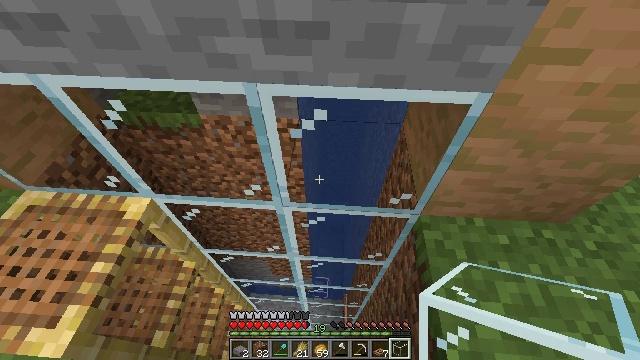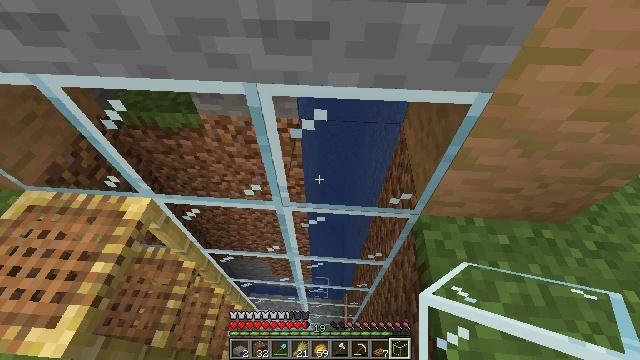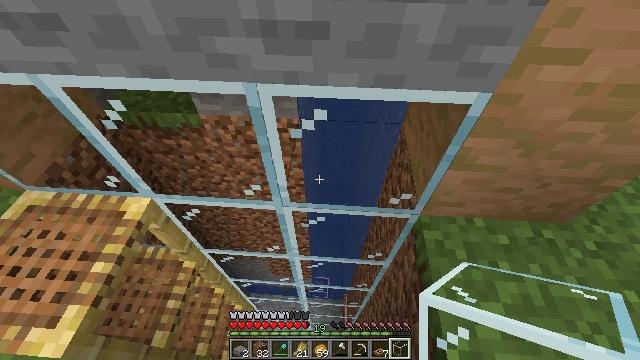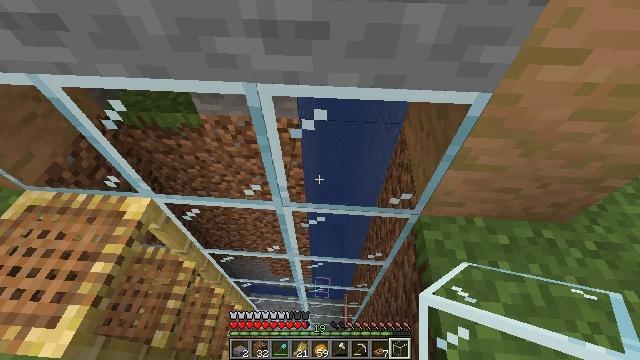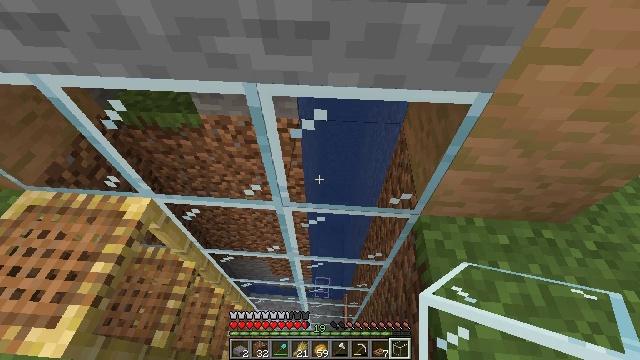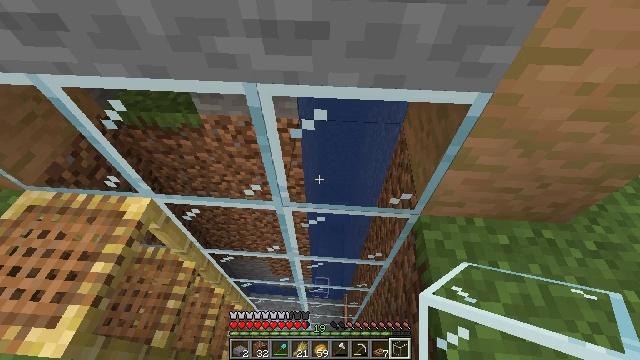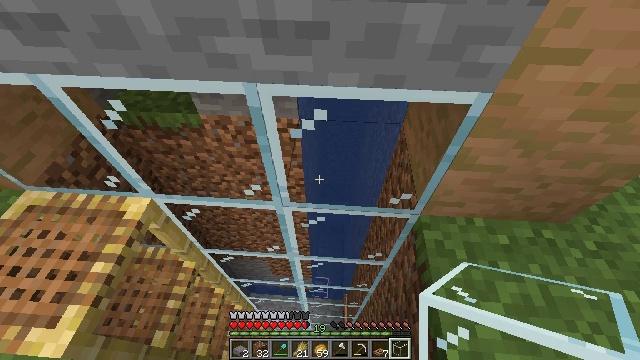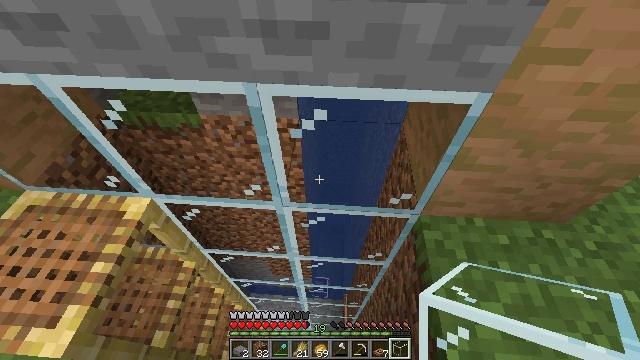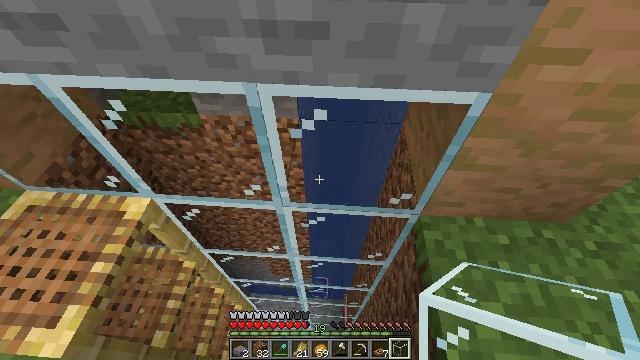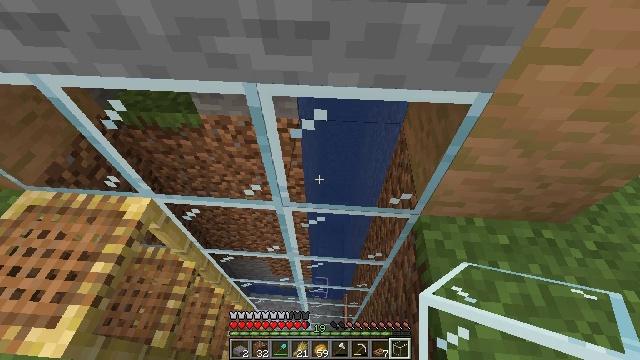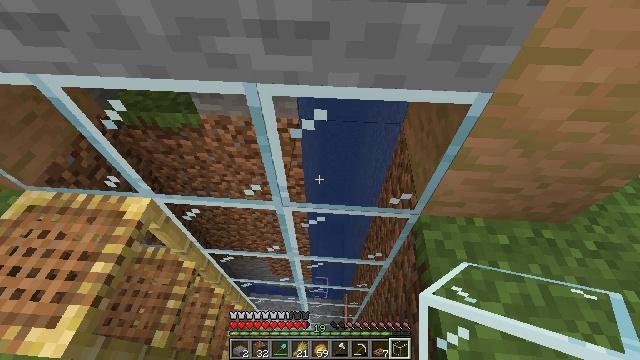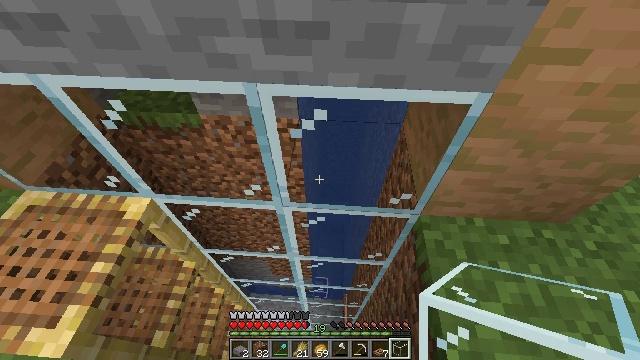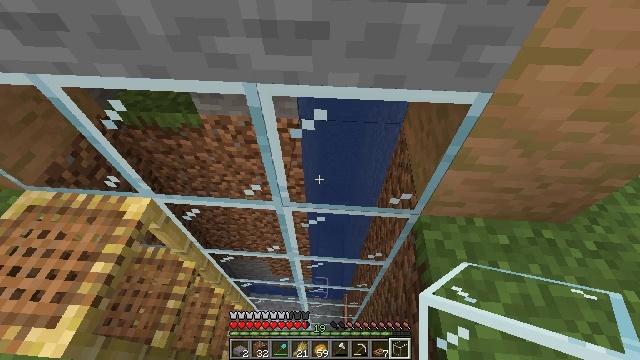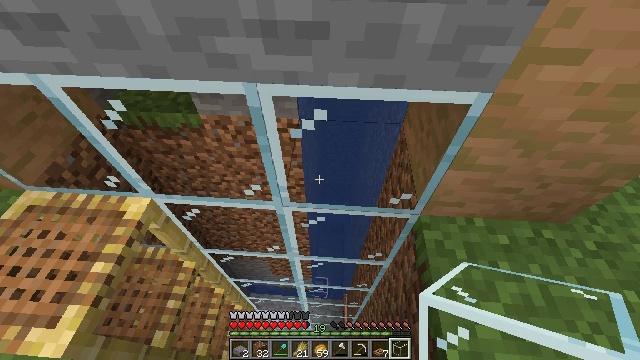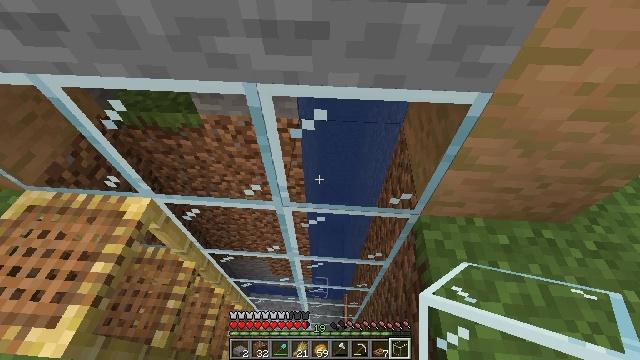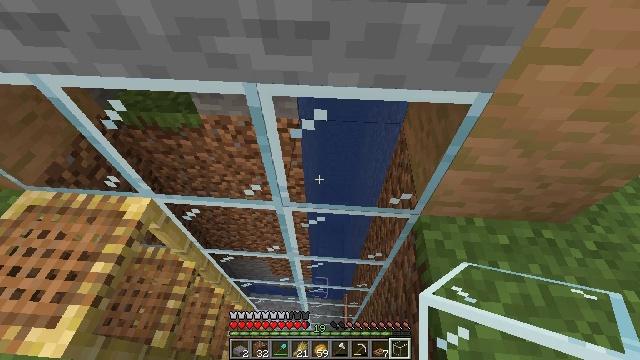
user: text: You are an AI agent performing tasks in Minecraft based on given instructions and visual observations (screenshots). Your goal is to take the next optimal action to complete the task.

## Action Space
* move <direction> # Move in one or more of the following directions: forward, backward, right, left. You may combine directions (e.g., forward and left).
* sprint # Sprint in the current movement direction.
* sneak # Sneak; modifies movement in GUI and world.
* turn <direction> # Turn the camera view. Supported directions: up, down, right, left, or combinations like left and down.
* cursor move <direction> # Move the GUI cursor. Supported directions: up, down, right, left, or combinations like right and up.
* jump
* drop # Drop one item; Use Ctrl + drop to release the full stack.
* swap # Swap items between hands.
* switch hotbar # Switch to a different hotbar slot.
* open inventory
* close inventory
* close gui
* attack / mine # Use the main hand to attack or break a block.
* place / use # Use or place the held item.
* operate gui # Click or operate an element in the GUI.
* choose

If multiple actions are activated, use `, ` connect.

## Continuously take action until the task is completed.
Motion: motion action
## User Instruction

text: Use jungle wood planks and sticks to make a jungle sign.
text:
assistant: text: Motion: no_op
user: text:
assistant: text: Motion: no_op
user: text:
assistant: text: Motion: no_op
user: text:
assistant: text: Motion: no_op
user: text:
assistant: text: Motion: no_op
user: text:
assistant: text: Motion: no_op
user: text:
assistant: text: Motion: no_op
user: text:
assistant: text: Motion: no_op
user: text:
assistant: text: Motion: no_op
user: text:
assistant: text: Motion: no_op
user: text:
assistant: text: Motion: no_op
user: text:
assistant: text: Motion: no_op
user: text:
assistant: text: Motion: no_op
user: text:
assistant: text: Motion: no_op
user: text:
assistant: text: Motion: no_op
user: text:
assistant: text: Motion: no_op
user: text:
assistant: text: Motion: no_op
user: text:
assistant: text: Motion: no_op
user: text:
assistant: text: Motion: no_op
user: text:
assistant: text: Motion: no_op
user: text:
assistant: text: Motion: no_op
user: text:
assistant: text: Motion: no_op
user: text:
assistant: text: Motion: no_op
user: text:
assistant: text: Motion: no_op
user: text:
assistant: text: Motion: no_op
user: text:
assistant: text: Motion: no_op
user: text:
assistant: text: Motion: no_op
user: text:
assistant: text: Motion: no_op
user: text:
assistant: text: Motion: no_op
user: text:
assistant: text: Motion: no_op